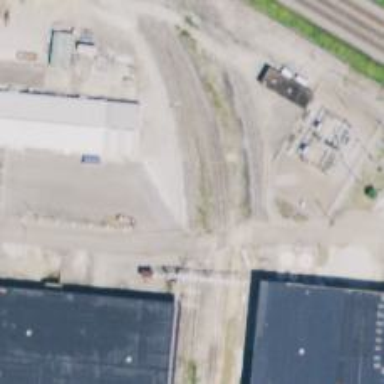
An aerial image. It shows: Railway spur service.